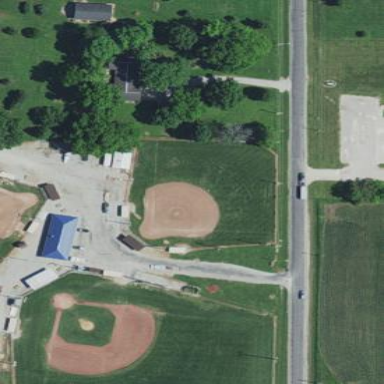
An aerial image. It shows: Softball pitch for leisure land activities.